Question: I have a small problem i think it's rather simple though.
Basically i have a site looking like this.

On my screen it looks great now, but when i drag in the browser window and such it doesn't look to great.
I want the IMG1 and IMG2 to be in the center of the site, with IMG2 on top of IMG1.
'''
#IMG1 {position: absolute; top: 5%; left: 25%;}
#IMG2 {position: absolute; top: 15%; left: 34.80%;}
'''
and like div id="img1" etc.
Are there any tips to centering two images like this?
I am using fancybox for the images since i need a popup window if that has something to say.
Thanks
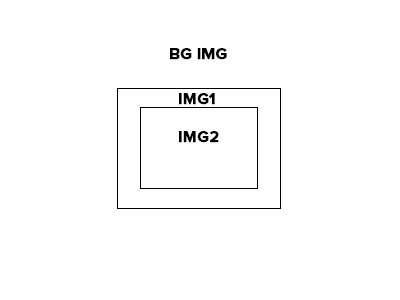
Answer: Here you go. Look at the HTML and CSS below. For aligning absolute position to the center of the screen you have to assign left and right as '0' and then 'margin:0px auto' to give the result.
'''
<div class="bgimg">
<div class="img1"></div>
<div class="img2"></div>
</div>
'''
'''
.bgimg
{
background:url(http://i-cdn.phonearena.com/images/article/32854-image/First-samples-from-Sonys-new-13MP-stacked-camera-sensor-capable-of-HDR-video-show-up.jpg);
position:relative;
width:500px;
height:500px;
margin:0px auto;
}
.img1
{
background:url(http://i-cdn.phonearena.com/images/article/47006-image/Alleged-Samsung-Galaxy-Note-3-photosphere-sample-unearthed.jpg) no-repeat;
width:200px;
height:200px;
position:absolute;
top:20px;
left:0;
right:0;
margin:0px auto;
}
.img2
{
background:url(http://m.c.lnkd.licdn.com/mpr/pub/image-pJdq08BYi8MHY3zGf5zIydXbyfSka31-0GzQKp6YyB0u7ONcpJdQHUaYyXkB7hcsRKBQ/melody-sample.jpg) no-repeat;
width:100px;
height:100px;
position:absolute;
top:50px;
left:0;
right:0;
margin:0px auto;
}
'''
<URL>